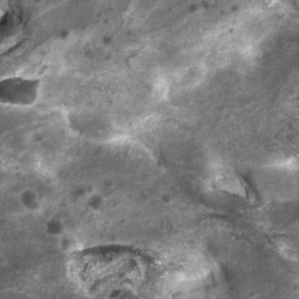
Label: non_frost